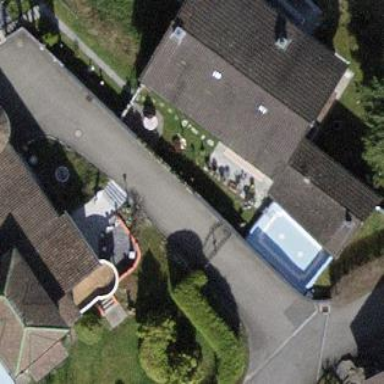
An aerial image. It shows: Detached building.